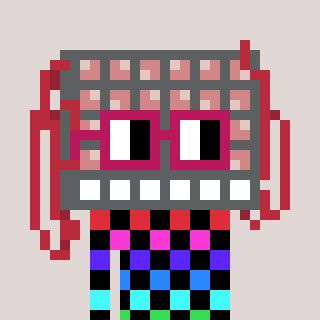
a pixel art character with square dark red glasses, a turing-shaped head and a slimegreen-colored body on a warm background